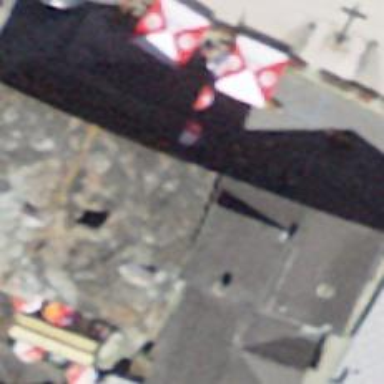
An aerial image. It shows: Restaurant.